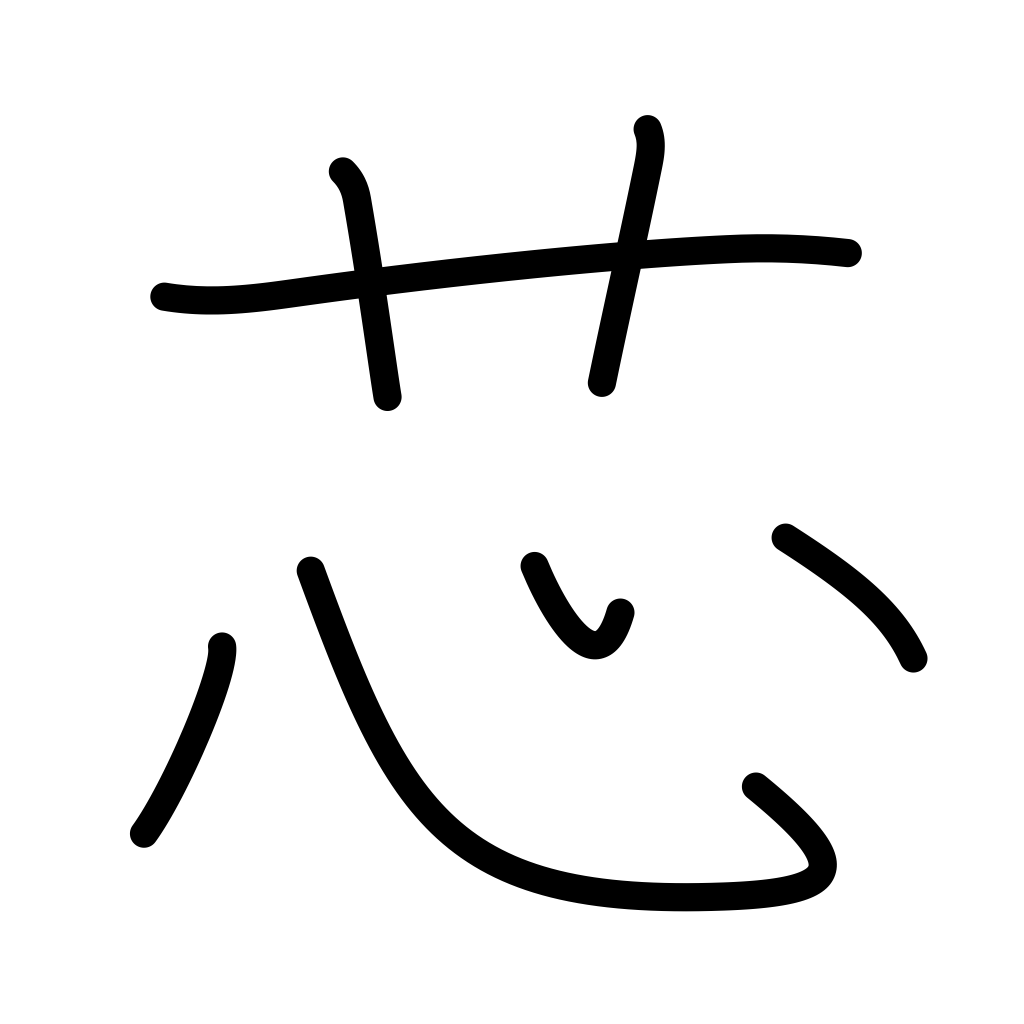
Meaning: wick